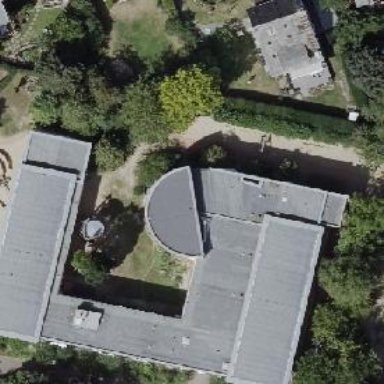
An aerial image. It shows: Kindergarten.